Question: I want to remove duplicate records of table in MySQL database.

In that image id is auto increment but i want unique but want to delete duplicate record. E.G i want to delete 1104 record, but now i delete 1105 which is latest record with this query.
'''
ALTER IGNORE TABLE table ADD UNIQUE KEY idx1(customer_invoice_id);
'''
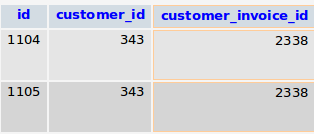
Answer: Before you set the constraint, do manual delete first.
'''
DELETE a
FROM tableName a
LEFT JOIN
(
SELECT customer_invoice_id, MAX(id) id
FROM tableName
GROUP BY customer_invoice_id
) b ON a.customer_invoice_id = b.customer_invoice_id AND
a.id = b.id
WHERE b.customer_invoice_id IS NULL
'''
this will preserve the latest record for every 'customer_invoice_id'. and you can now execute this statement,
'''
ALTER TABLE tableName ADD UNIQUE KEY idx1(customer_invoice_id)
'''
Demo,
- <URL>